Question: I have select query and I want add row bottom of table which contains sum of debit and credit column.
My SQL query is like:
'''
SELECT *
FROM
(SELECT
so.OrderDate ,'Sales' As VoucherType,'' AS VoucherNo,
a.Total As Debit, NULL As Credit
FROM SalesOrder so
INNER JOIN
(SELECT
SalesOrderId, SUM(SubTotal) AS Total
FROM SalesOrderDetails
GROUP BY SalesOrderId) AS a ON so.SalesOrderId = a.SalesOrderId
UNION ALL
SELECT
v.VoucherDate As OrderDate, 'Receipt' AS VoucherType,
v.VoucherNumber AS VoucherNo, NULL AS Debit,
v.Amount AS Credit
FROM Vouchers v) AS ledger
ORDER BY
OrderDate ASC
'''
My query output is in below image.

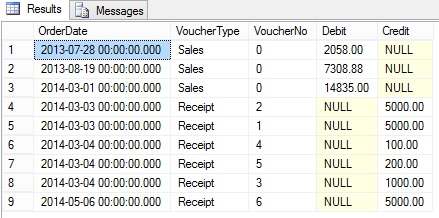
Answer: You can do this with 'grouping sets'. First, rearrange the query a bit to be an aggregation query. The aggregations don't do anything, but they are needed for the total.
Then use 'group by grouping sets ()' to define the various groups:
'''
SELECT OrderDate, VoucherType, VoucherNo, sum(Debit) as Debit, sum(Credit) as Credit
FROM (SELECT so.OrderDate ,'Sales' As VoucherType, '' AS VoucherNo,
a.Total As Debit, NULL As Credit
from SalesOrder so inner join
(SELECT SalesOrderId,sum(SubTotal) AS Total
FROM SalesOrderDetails
group by SalesOrderId)as a on so.SalesOrderId = a.SalesOrderId
UNION ALL
SELECT v.VoucherDate As OrderDate, 'Receipt' AS VoucherType,
v.VoucherNumber AS VoucherNo,NULL AS Debit ,
v.Amount AS Credit from Vouchers v
) ledger
GROUP BY GROUPING SETS ((OrderDate, VoucherType, VoucherNo), ())
ORDER BY OrderDate ASC
'''